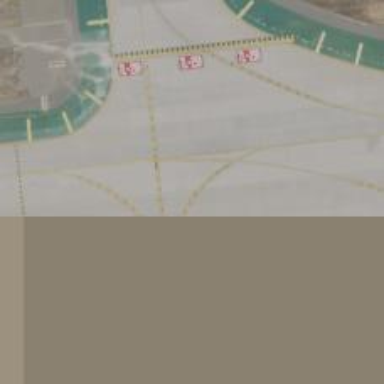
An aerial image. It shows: View of taxiway at the airport.